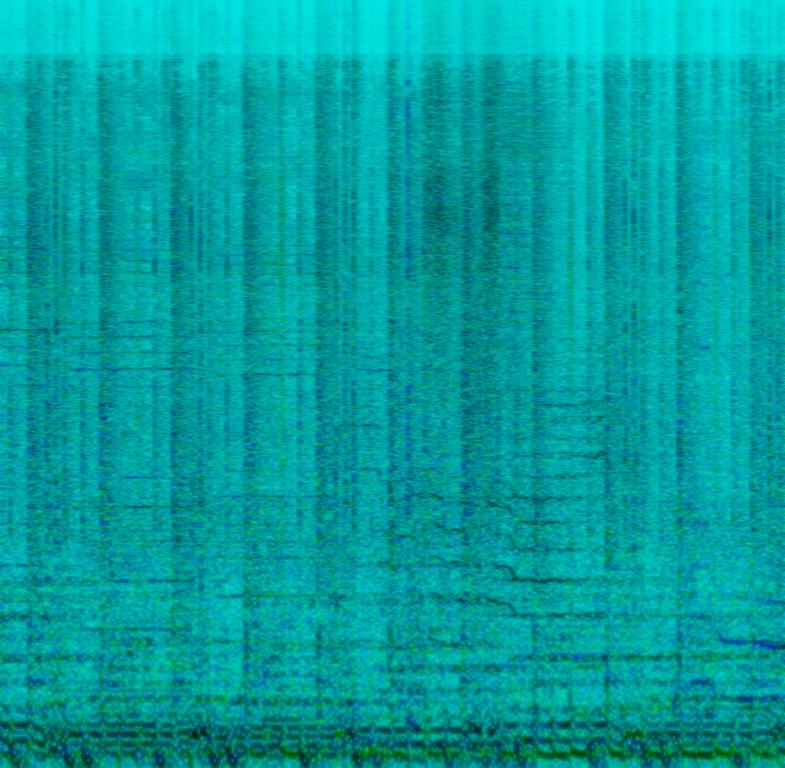
The low quality recording features a soft metal song that consists of muffled male vocals, alongside wide background melodic male vocals, singing over filtered synth pad, uptempo toms rolls, punchy snare and kick hits and shimmering cymbals. It sounds energetic and addictive.